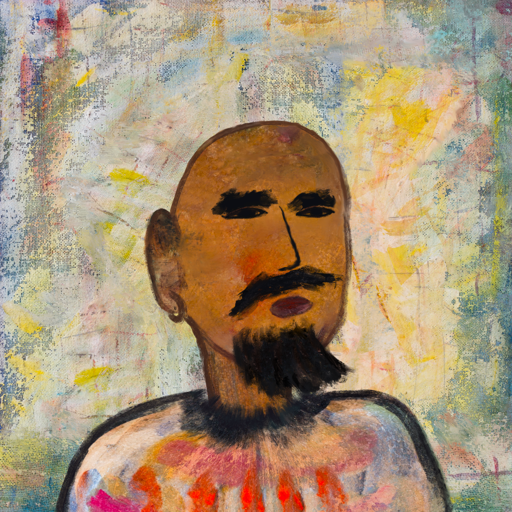
Background: Irani, Head And Neck Side: Pipe, Face Side: Mosgoul, Bust: Childish, Hair Side: Blank, Head Accessory: Blank, Second Necklace: Blank, Necklace: Blank, Baby: Blank